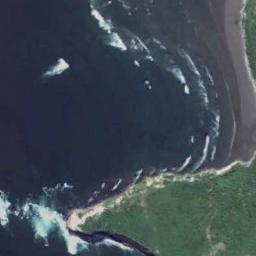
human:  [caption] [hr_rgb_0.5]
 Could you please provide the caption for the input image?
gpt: There is a clear coastline between the grass and the seawater .

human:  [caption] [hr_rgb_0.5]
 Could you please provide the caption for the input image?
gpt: The type of beach is rocky coast and the beach has a headland .

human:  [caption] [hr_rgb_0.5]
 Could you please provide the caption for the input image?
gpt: Deep blue water and curved coast and prominent green space .

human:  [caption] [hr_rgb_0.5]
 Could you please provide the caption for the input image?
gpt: There are many green plants near the beach .

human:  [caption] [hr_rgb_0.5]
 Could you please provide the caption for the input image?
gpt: The grass is beside the beach .